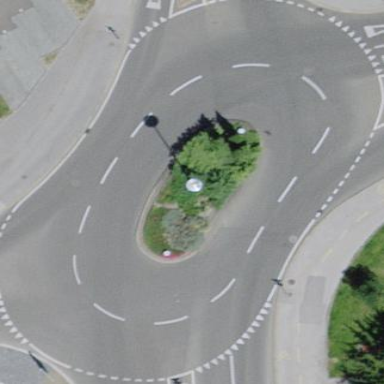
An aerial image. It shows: Tertiary road made of asphalt leading to roundabout junction.